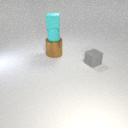
small cyan rubber cylinder below small cyan rubber cube